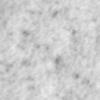
Label: no_change